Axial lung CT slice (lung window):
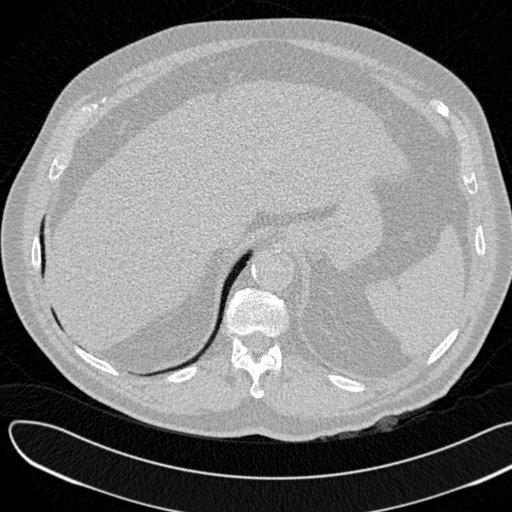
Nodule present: no